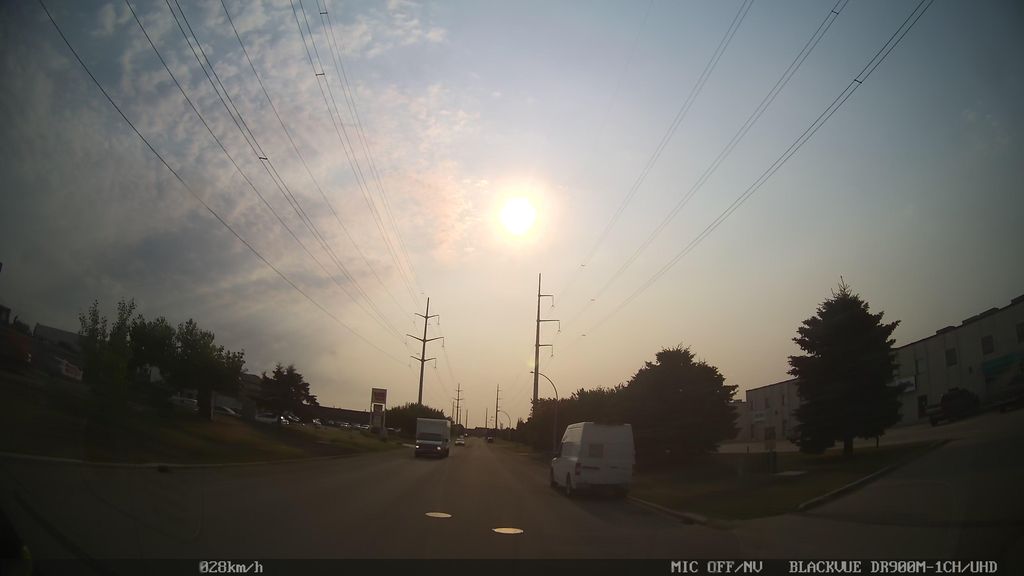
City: edmonton